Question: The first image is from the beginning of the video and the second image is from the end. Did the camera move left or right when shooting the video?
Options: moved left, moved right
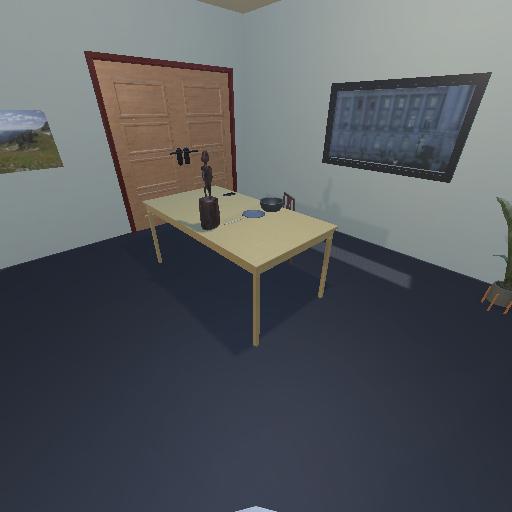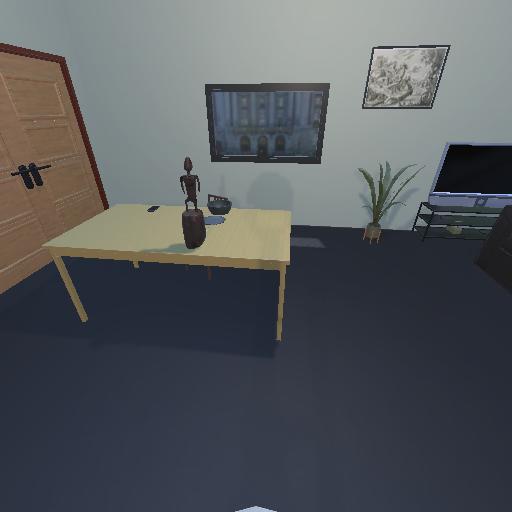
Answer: moved left